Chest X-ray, PA view. Patient: 37 years old, sex M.
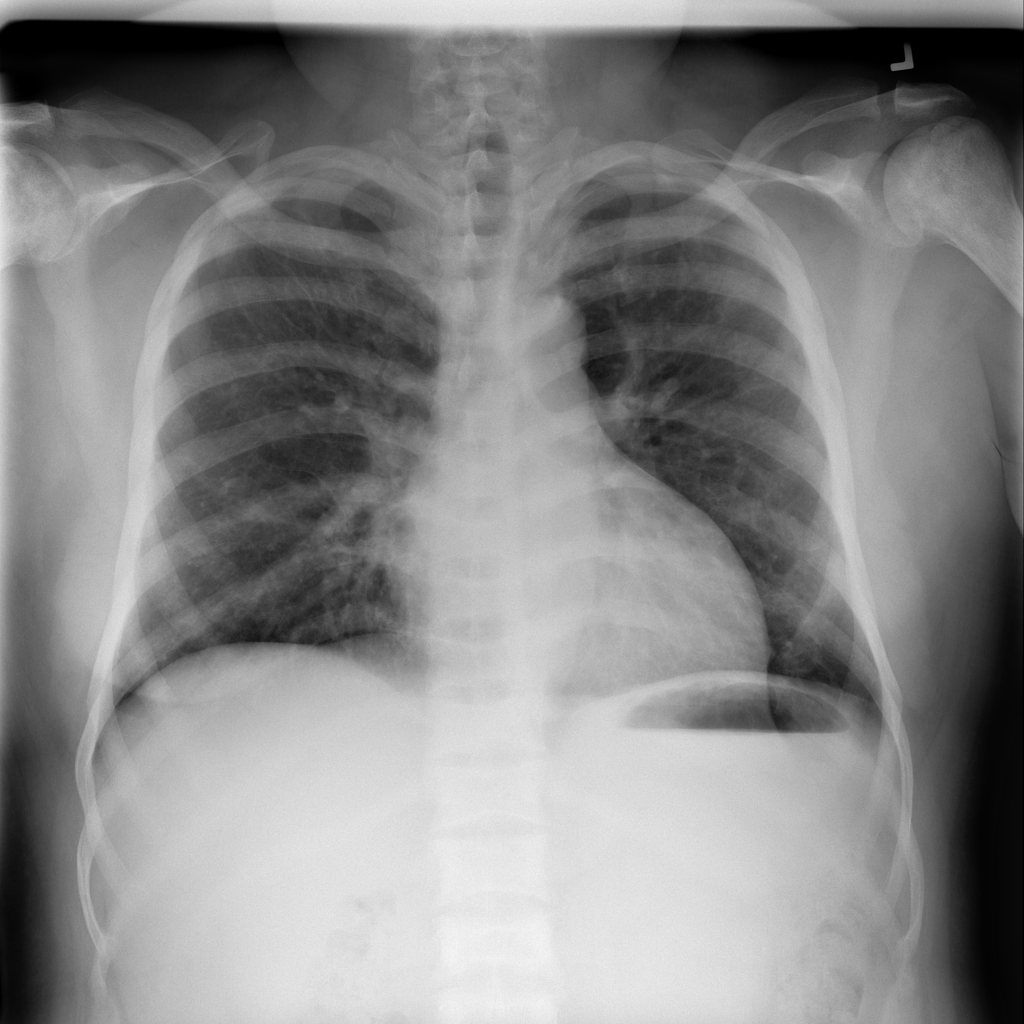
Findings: No Finding